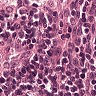
Metastatic tissue present: no